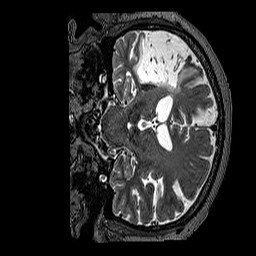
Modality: T2w
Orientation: coronal
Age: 66
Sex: male
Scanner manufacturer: siemens
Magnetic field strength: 3 T
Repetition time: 3.2 s
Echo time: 0.567 s